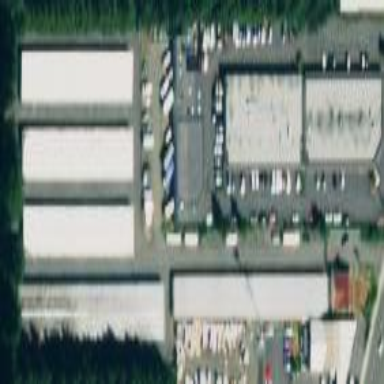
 associated with the brand Public Storage."